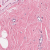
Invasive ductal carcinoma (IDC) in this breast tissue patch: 0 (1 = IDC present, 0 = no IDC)